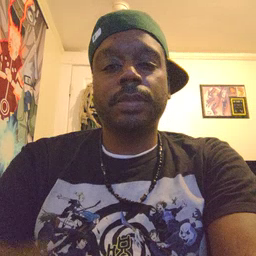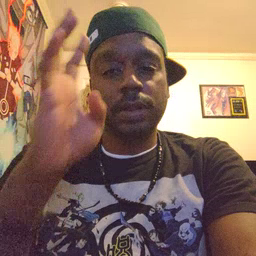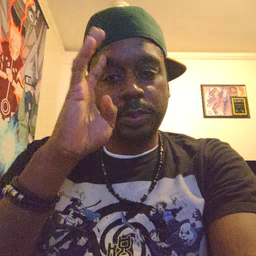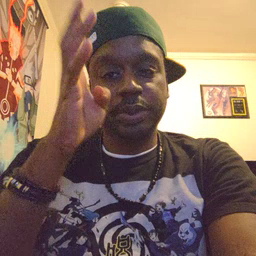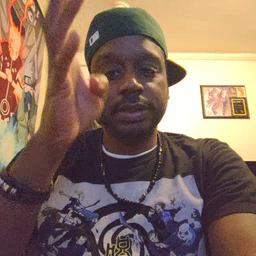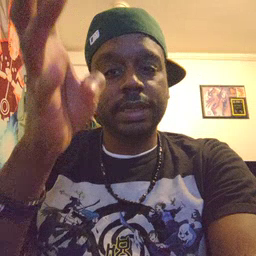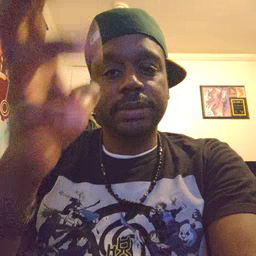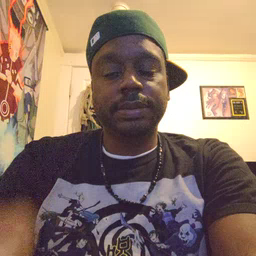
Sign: pretend